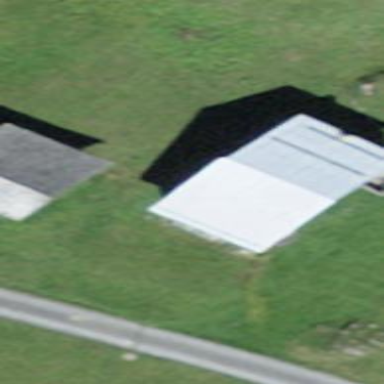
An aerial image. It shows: Rural barn.